Question:
I have like above Logical ERD. I'm alright with it BUT I can't understand how to display the correct information.
For example:
Need to lists groups and the members belonging to each group. For each group show the ID and its name. For each member, show the unique identifier, the name, gender, date of birth and identifier of their group leader.
Ok, we have group table and group member table.
'''
SELECT group ID, group name
FROM group;
SELECT member ID, name, gender, D.O.B, Leader ID
From group member;
'''
I understand that this is wrong, I just not understand how to display right information, I can imagine it but can't write it down O_o....stuck a bit
One more question, how about the supervisor, I understand that it goes through (Activity Participant) BUT how do i have to create the activity table with this supervisor as foreign key?
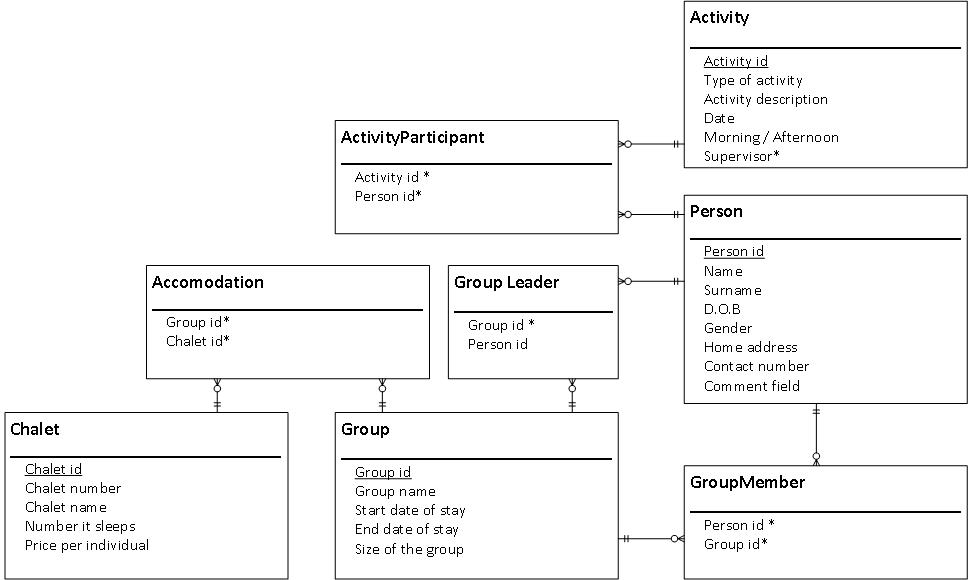
Answer: > This is what you can do:
'''
SELECT
P.Name,
P.DOB,
P.Gender,
G.GroupName,
GL.PersonId
FROM Person P
INNER JOIN GroupMember GM ON GM.PersonId = P.PersonId
INNER JOIN Group G ON G.GroupId = P.GroupId
INNER JOIN GroupLeader GL ON GL.GroupId = G.GroupId
'''
> You can 'JOIN' more tables and build your 'query' as shown above.